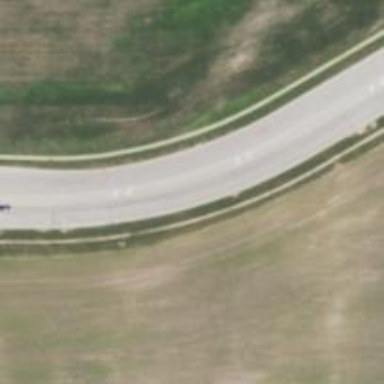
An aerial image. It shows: Road with left marking.